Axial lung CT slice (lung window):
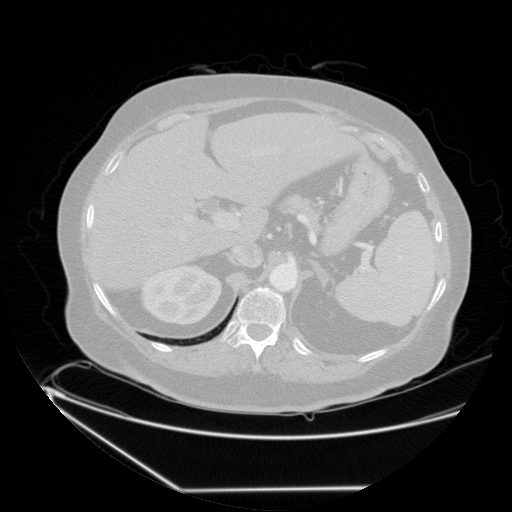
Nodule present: no